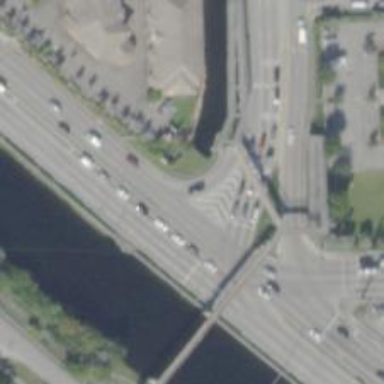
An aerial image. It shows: Trunk link highway.